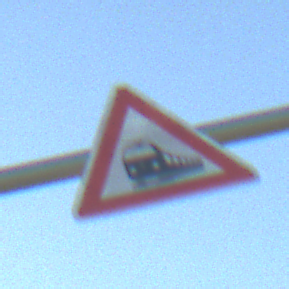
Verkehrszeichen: Bahnuebergang
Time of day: MorningAfternoon
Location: Outdoor (Nature)
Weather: Clear
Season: Autumn
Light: Natural